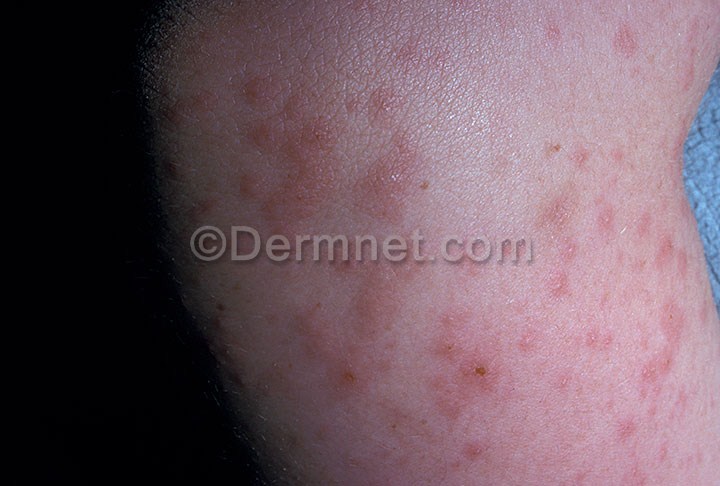
Disease: Bullous Disease Photos